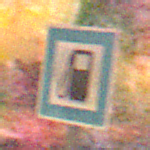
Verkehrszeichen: Tankstelle
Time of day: Night
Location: Outdoor (Nature)
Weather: Clear
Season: NotSpecified
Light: Natural